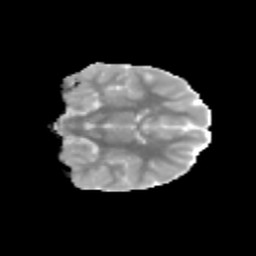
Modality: MD
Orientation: coronal
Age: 9
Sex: female
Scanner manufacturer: siemens
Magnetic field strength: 3 T
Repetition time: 3.8 s
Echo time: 0.07 s